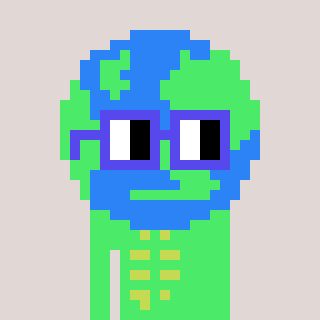
a pixel art character with square blue glasses, a earth-shaped head and a teal-colored body on a warm background